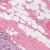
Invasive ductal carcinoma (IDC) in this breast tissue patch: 0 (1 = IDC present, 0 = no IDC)